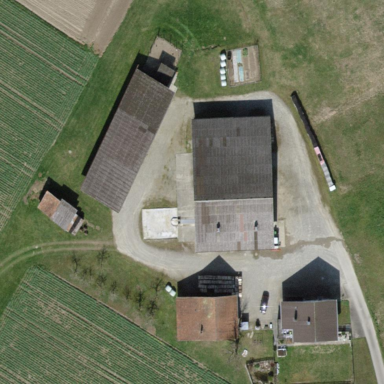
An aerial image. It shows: Farmyard in rural farm setting.